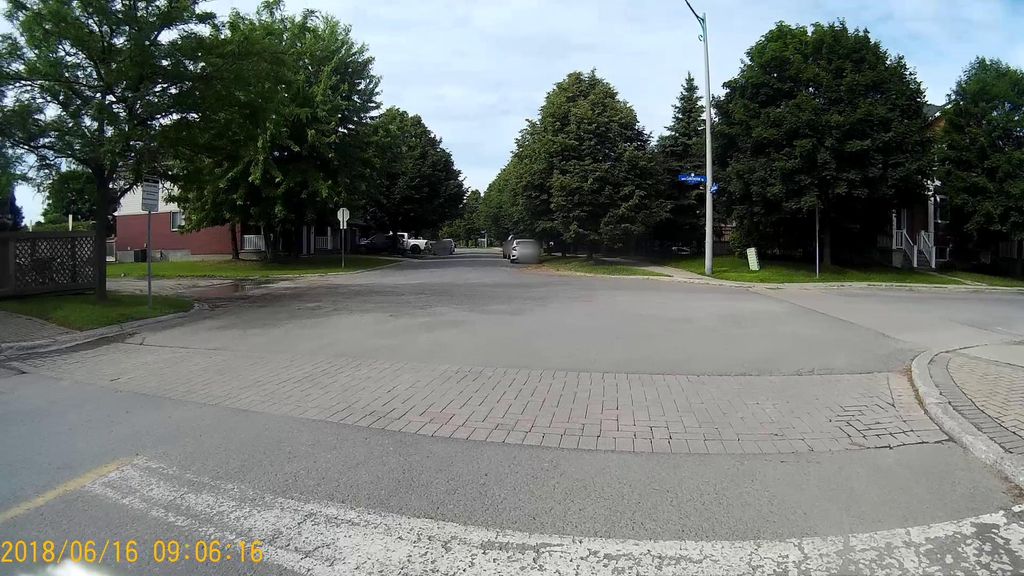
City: ottawa-gatineau